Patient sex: M
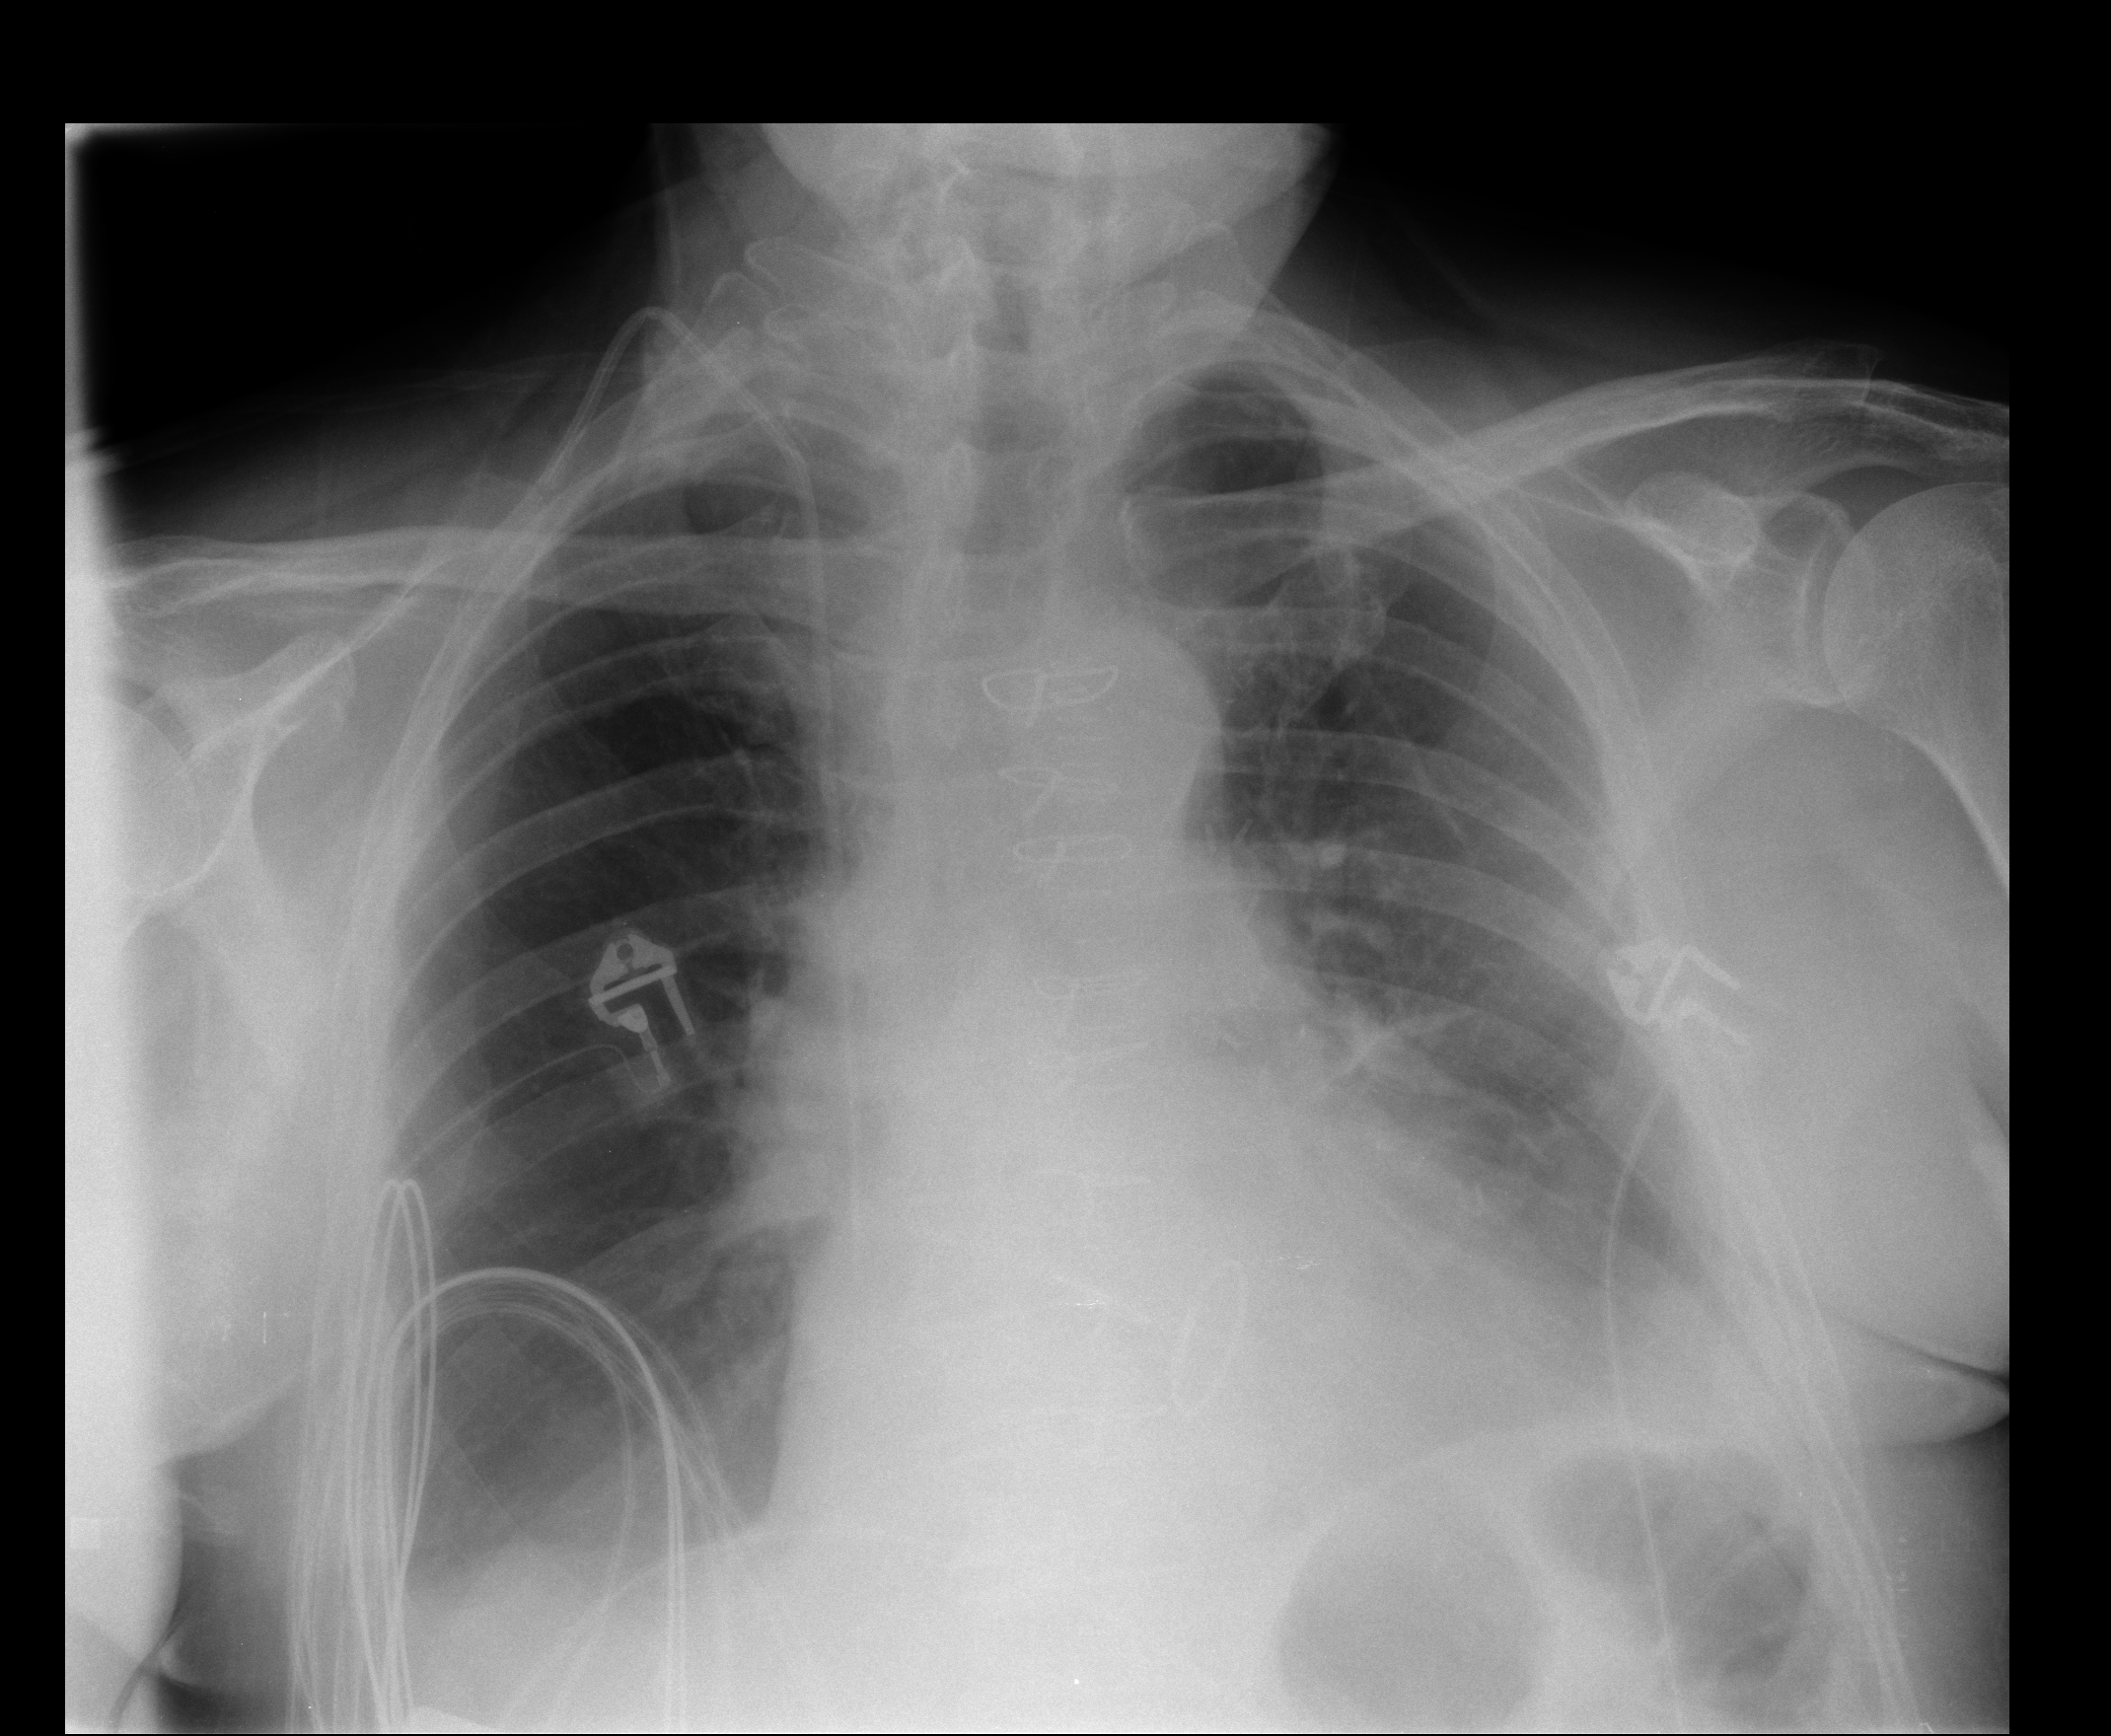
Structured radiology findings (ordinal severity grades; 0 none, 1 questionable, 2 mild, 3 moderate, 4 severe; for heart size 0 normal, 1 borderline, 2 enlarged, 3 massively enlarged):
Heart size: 2
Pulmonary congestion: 0
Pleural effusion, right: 1
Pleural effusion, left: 1
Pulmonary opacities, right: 0
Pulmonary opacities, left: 0
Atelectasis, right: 0
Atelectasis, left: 0